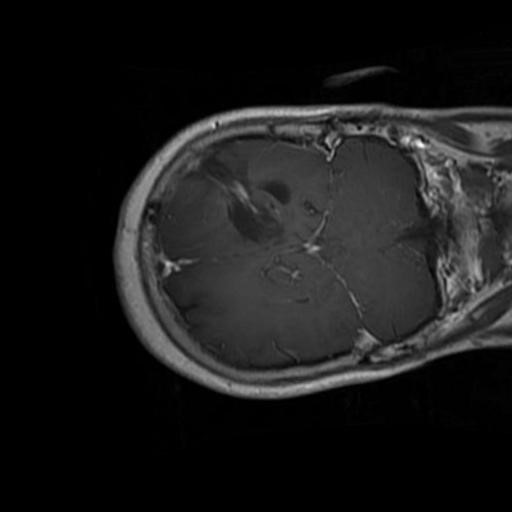
Label: brain_glioma